Interaction volume radius: 5 \u00c5
Interaction volume height: 20 \u00c5
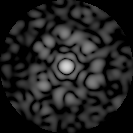
Disorder parameter: 0.712